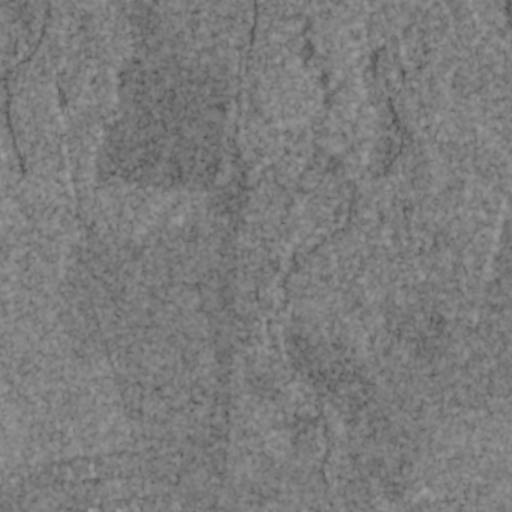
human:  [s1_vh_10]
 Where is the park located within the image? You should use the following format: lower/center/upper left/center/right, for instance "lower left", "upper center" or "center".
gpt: The park is located in the lower right of the image.
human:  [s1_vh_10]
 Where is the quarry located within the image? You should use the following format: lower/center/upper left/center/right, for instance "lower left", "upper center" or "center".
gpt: The quarry is located in the center right of the image.
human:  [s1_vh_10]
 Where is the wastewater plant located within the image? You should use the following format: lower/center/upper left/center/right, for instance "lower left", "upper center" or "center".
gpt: The wastewater plant is located in the lower right of the image.
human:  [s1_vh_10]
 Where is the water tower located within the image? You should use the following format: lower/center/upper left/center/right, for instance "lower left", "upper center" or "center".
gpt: The water tower is located in the lower left of the image.
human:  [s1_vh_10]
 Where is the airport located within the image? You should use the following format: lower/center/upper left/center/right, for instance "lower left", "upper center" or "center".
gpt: There is no airport in the image.

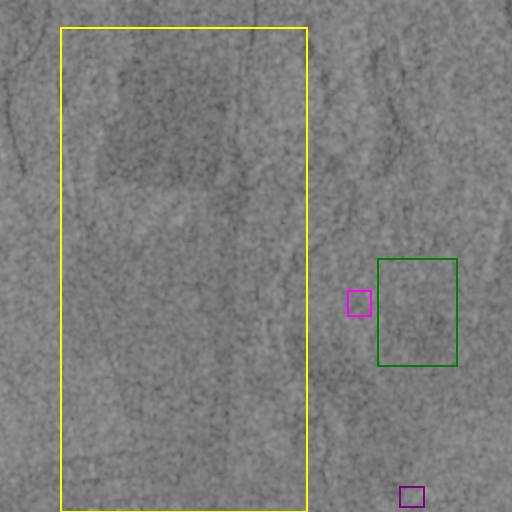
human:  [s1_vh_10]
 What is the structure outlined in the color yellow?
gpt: The structure outlined in yellow is a crop field.
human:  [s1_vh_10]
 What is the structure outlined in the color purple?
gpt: The structure outlined in purple is a park.
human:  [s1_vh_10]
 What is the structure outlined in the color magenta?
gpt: The structure outlined in magenta is a quarry.
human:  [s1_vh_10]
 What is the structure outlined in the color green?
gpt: The structure outlined in green is a wastewater plant.
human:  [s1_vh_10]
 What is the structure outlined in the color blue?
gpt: There is no blue outline.